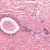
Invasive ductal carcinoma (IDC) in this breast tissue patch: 0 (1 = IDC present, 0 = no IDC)